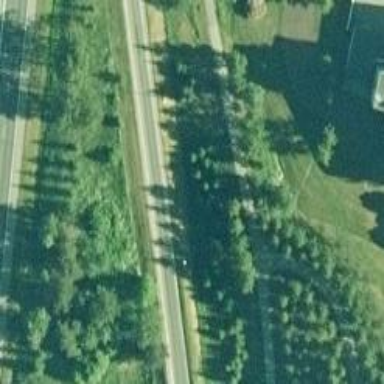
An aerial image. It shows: Asphalt footway.